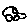
Label: car